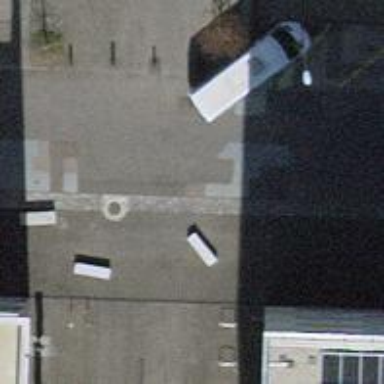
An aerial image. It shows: Concrete bench.